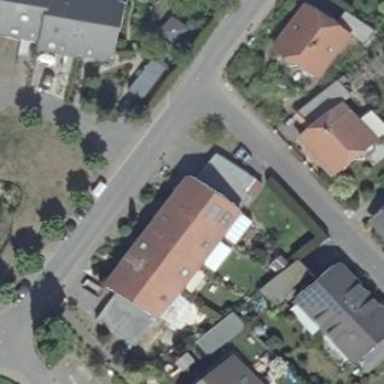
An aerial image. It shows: View of apartment building.